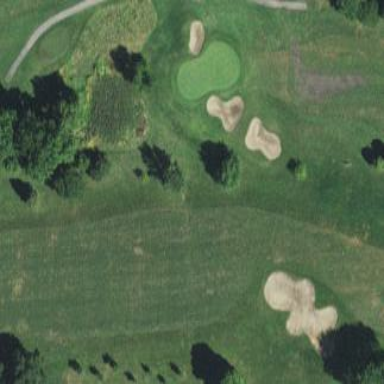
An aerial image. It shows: Well-maintained grassy area known as fairway on golf course.